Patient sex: M
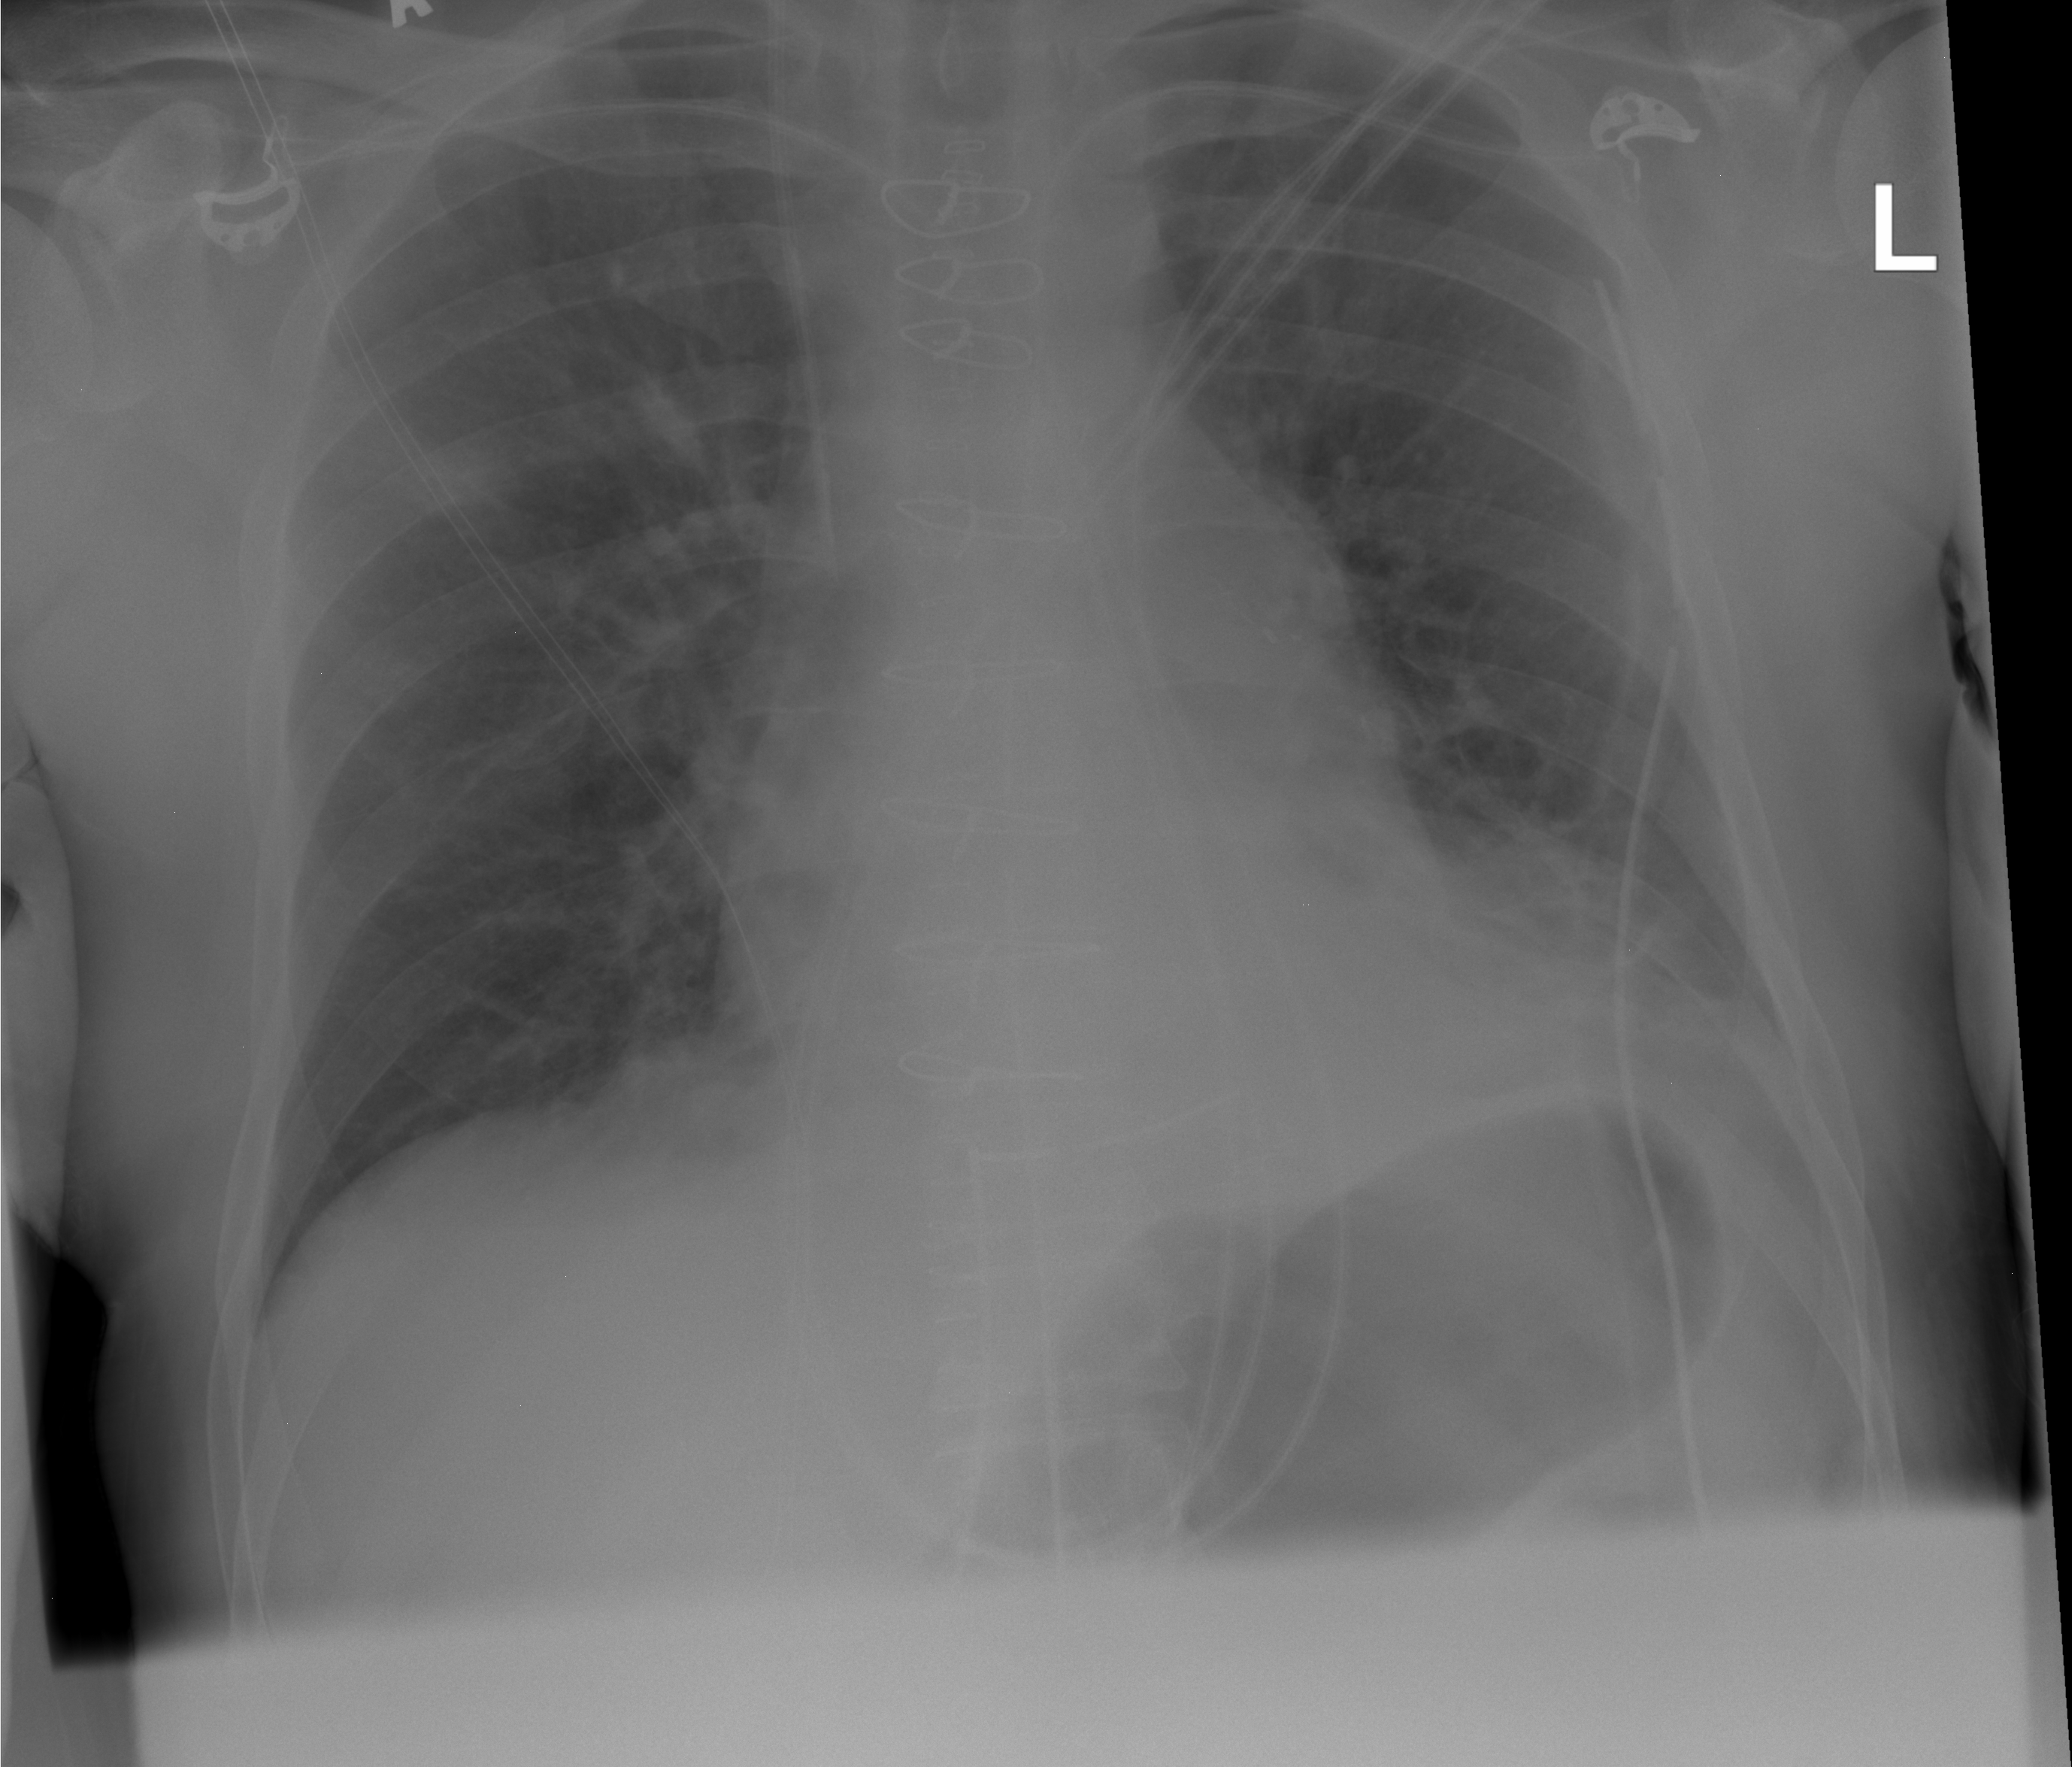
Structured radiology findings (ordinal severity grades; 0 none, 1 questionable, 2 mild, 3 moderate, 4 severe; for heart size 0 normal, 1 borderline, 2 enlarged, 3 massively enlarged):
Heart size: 1
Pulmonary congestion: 0
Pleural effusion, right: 0
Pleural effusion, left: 2
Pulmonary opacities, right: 0
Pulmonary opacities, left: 0
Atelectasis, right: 1
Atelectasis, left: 1